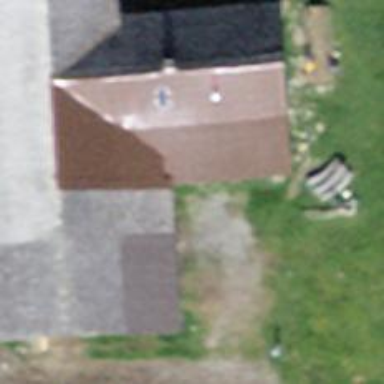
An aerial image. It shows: Restaurant.